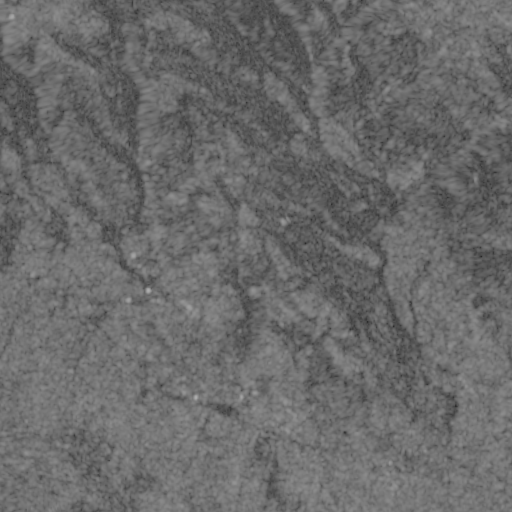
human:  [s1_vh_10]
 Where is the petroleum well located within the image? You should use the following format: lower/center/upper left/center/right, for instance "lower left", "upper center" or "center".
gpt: The petroleum well is located in the lower left of the image.
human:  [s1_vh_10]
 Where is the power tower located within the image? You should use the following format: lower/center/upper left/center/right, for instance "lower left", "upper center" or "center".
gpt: The power tower is located in the lower left of the image.
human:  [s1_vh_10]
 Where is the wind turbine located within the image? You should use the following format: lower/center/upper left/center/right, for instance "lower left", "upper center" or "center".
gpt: The wind turbine is located in the upper center of the image.
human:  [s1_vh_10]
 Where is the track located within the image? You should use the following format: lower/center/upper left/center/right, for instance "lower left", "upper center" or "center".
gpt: There is no track in the image.

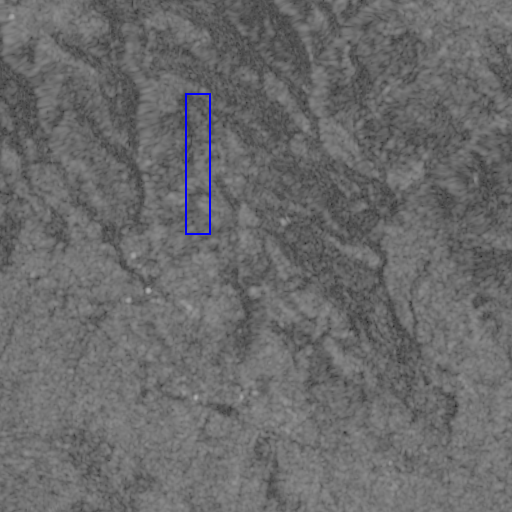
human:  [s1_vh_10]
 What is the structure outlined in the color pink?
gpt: There is no pink outline.
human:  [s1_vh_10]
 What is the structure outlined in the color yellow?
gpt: There is no structure outlined in yellow.